Aerial crown-view tile of a tropical tree (Barro Colorado Island, Panama), acquired 20250414:
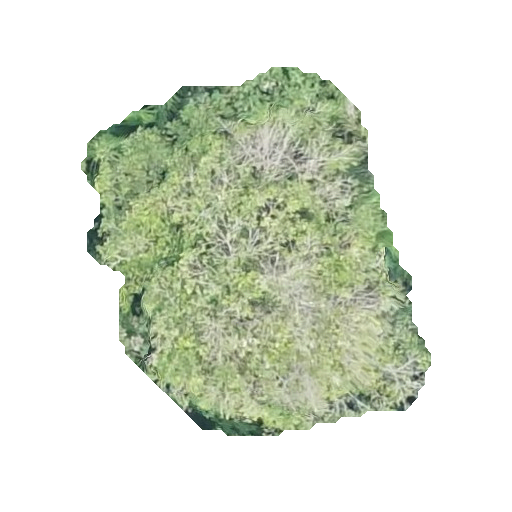
Species: Handroanthus guayacan
GBIF accepted scientific name: Handroanthus guayacan
Crown area: 136.671 m²